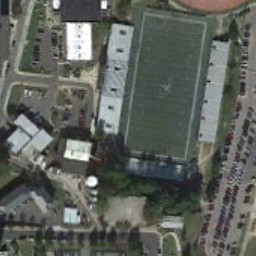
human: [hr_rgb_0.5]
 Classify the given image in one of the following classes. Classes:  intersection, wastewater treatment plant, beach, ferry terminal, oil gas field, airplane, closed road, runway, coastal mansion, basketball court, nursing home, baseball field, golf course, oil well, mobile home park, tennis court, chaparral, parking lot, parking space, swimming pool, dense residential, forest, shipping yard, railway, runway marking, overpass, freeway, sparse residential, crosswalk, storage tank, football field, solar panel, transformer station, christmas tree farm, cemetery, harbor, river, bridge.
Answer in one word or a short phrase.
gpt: football field